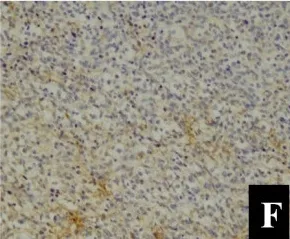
Representative immunochemical markers in tumor specimens. (F, G, H) showed the tumor cells were negative for EMA, MGMT, and vimentin, respectively (200x).
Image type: pathology (immunostaining)